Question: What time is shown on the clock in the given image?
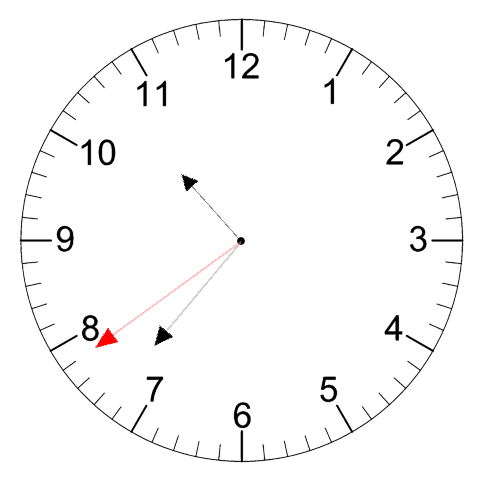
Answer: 10:36:39